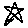
Label: star